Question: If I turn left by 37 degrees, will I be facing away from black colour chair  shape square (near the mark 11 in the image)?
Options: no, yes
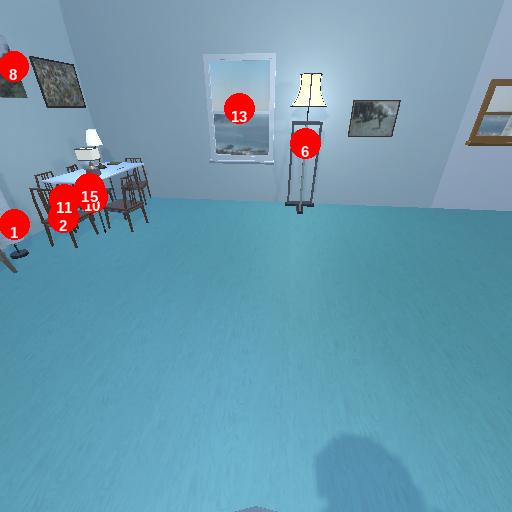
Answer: no